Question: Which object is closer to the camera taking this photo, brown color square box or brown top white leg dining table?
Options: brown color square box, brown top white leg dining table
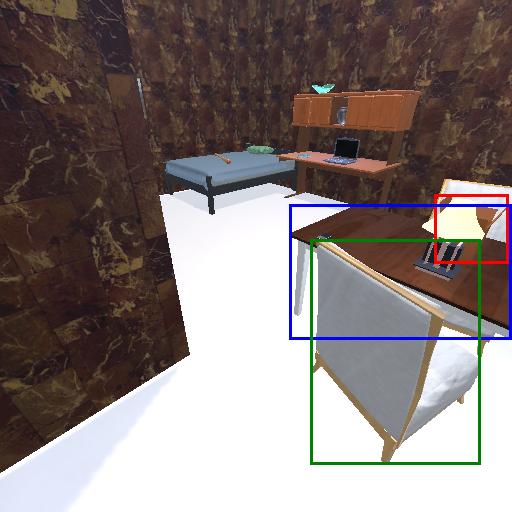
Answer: brown color square box